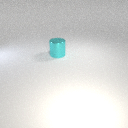
large cyan metal cylinder